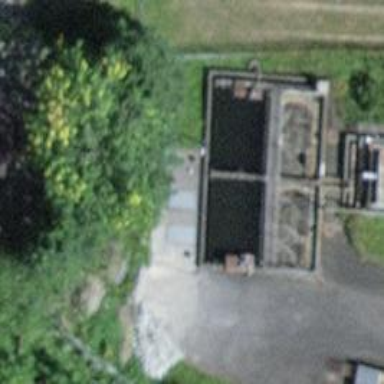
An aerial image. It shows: Pumping station.